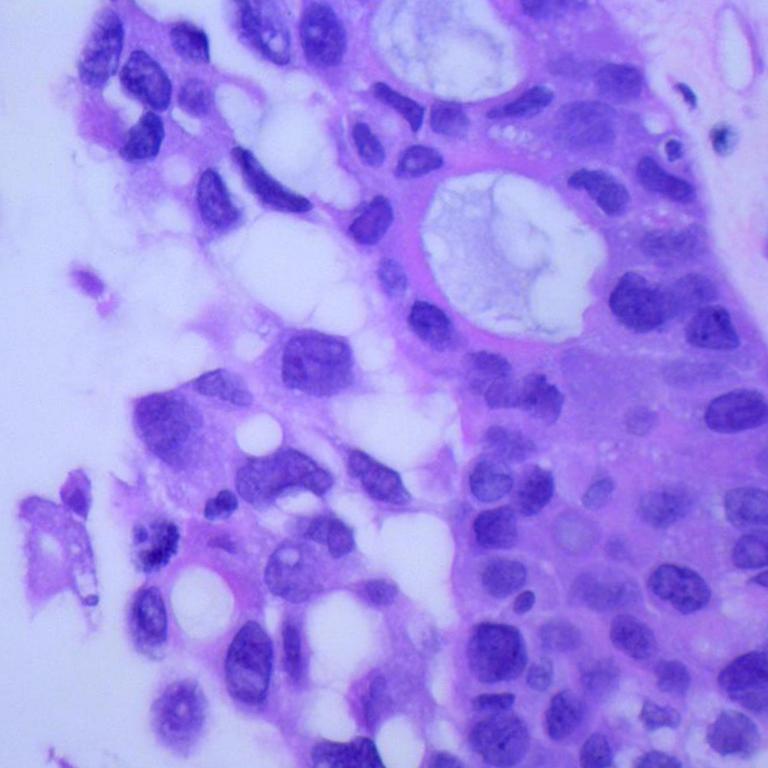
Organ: lung
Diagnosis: adenocarcinomas